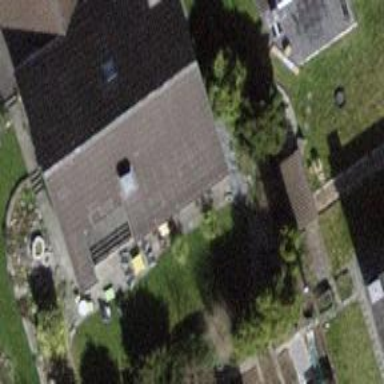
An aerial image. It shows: Building with tile roof.